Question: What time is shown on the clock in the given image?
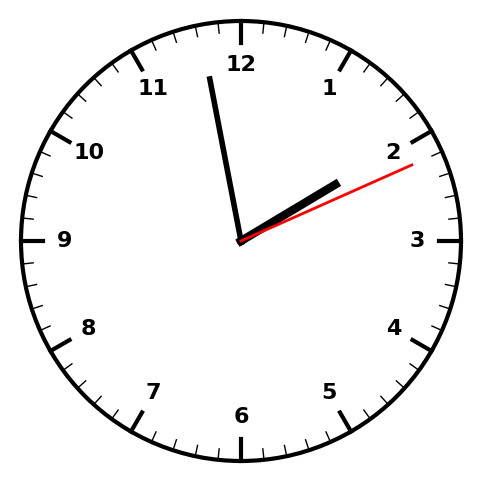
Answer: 01:58:11